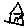
Label: house